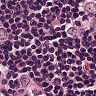
Metastatic tissue present: yes